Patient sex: M
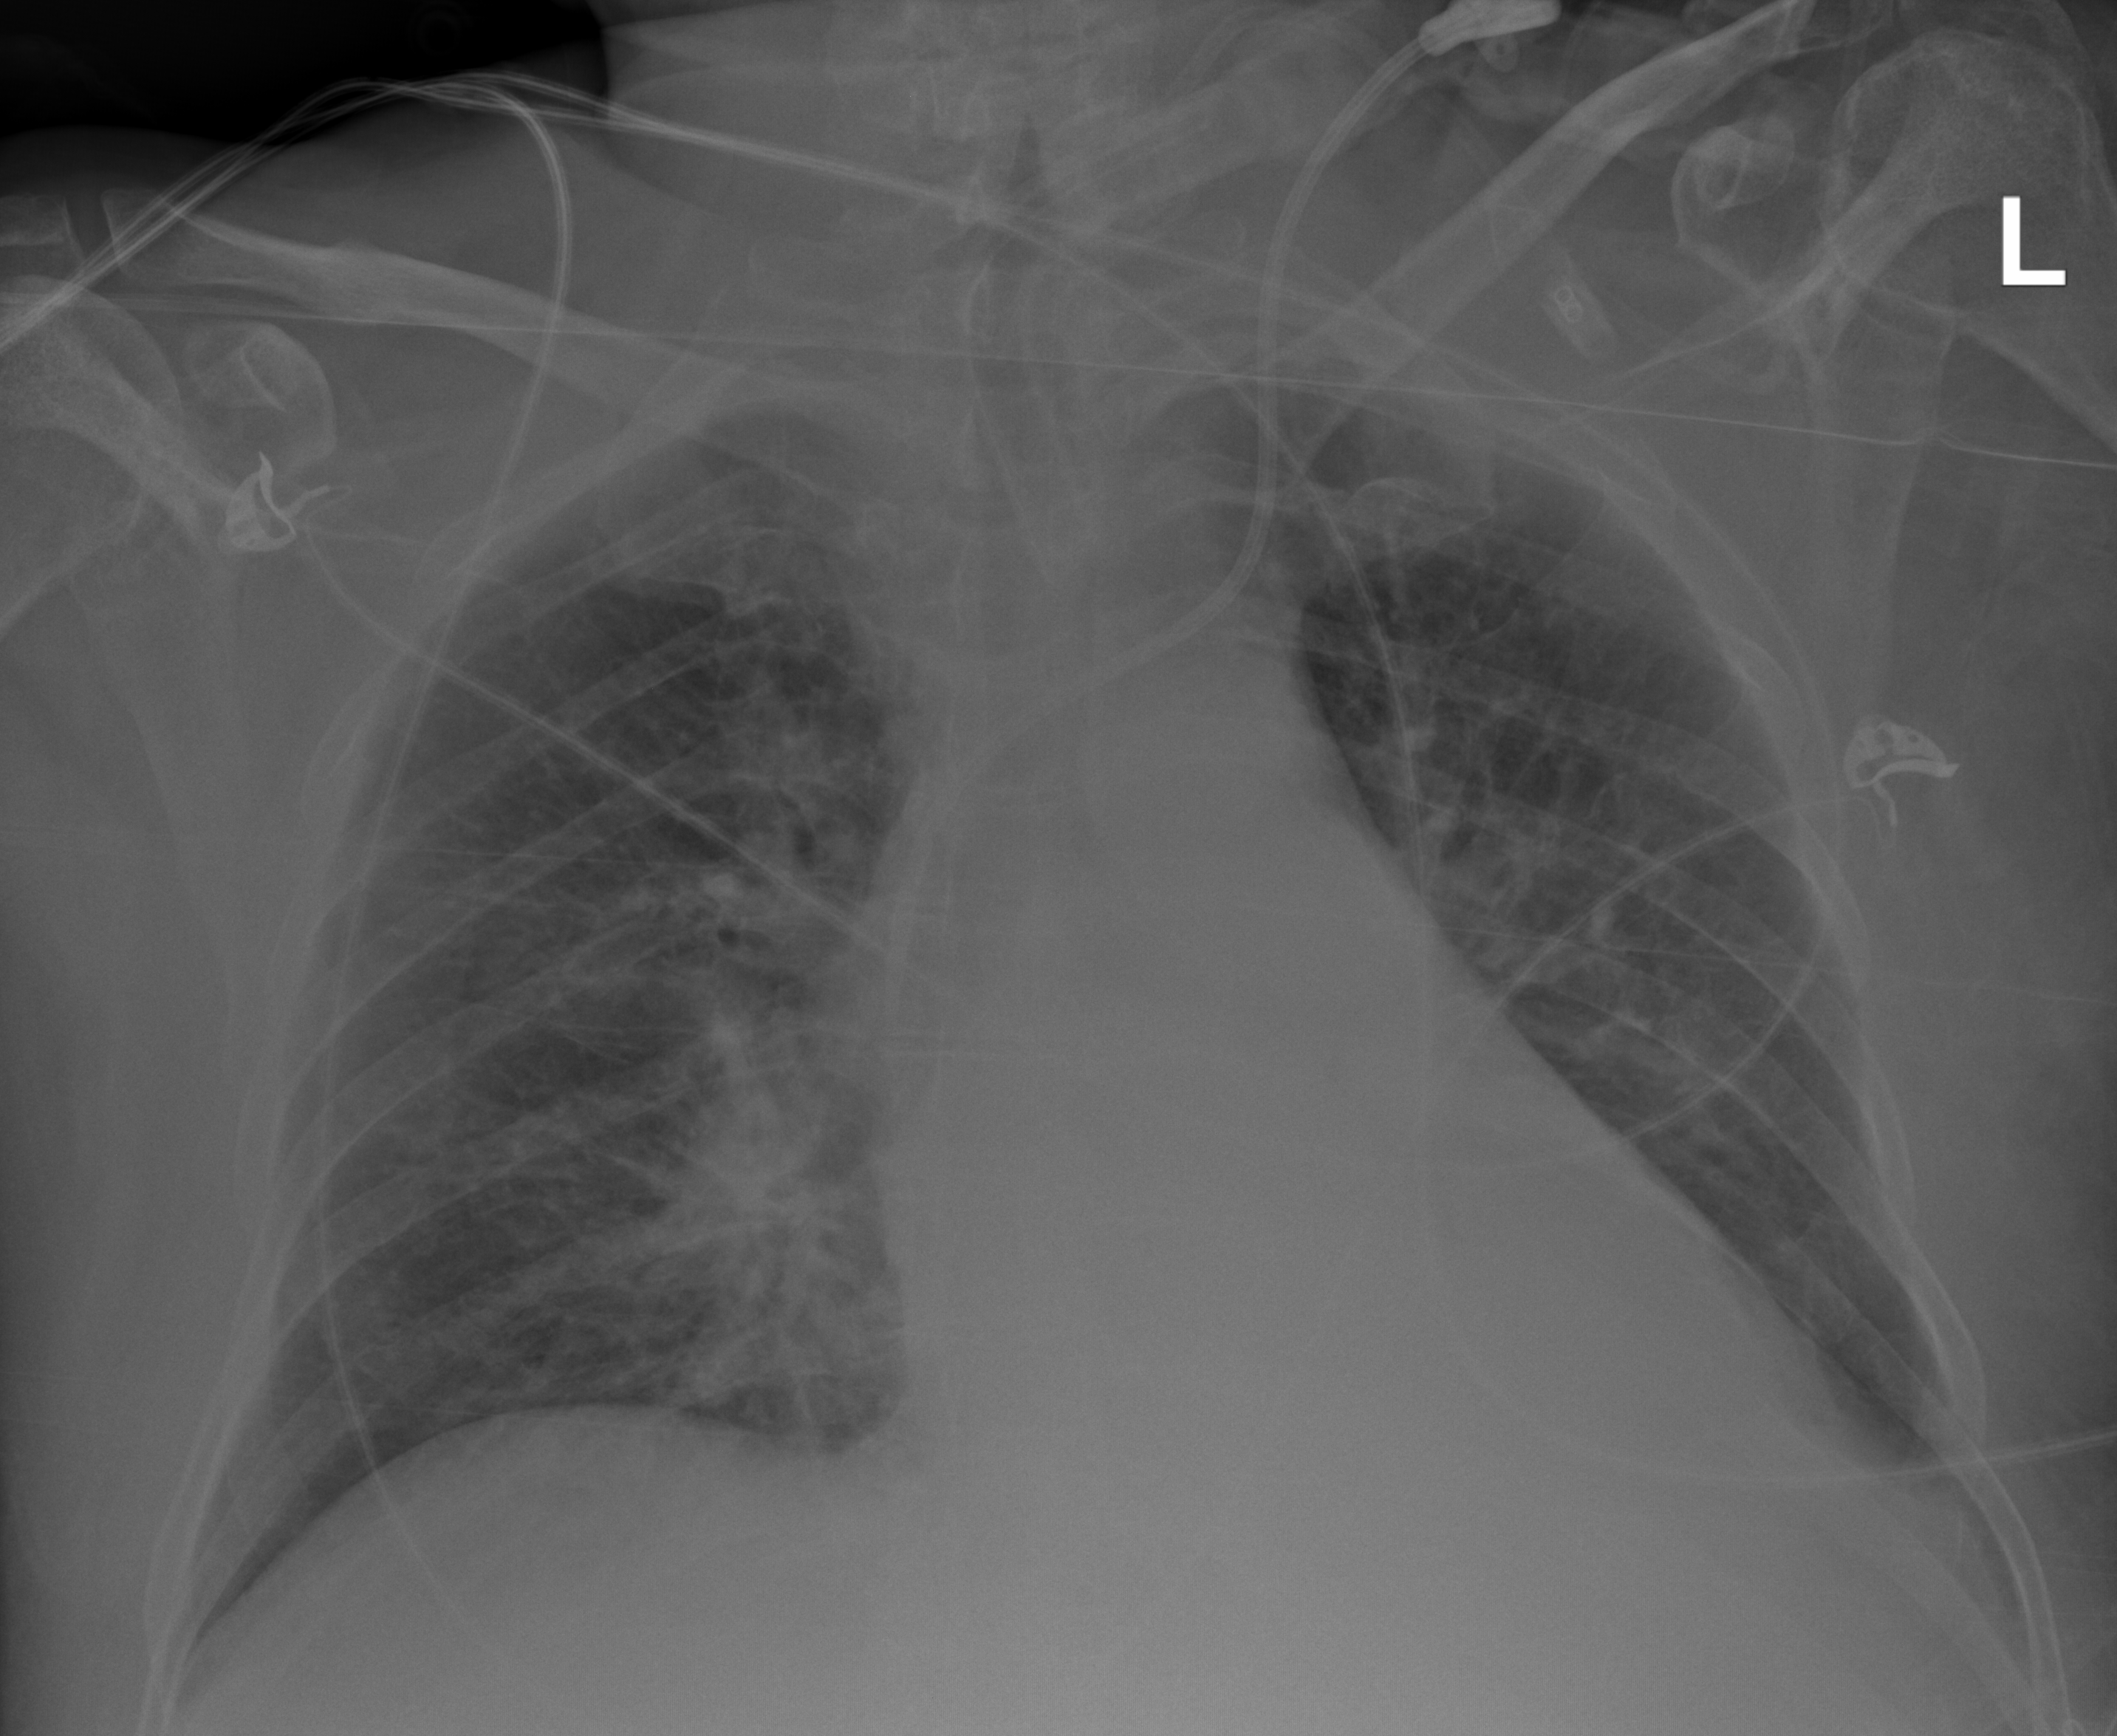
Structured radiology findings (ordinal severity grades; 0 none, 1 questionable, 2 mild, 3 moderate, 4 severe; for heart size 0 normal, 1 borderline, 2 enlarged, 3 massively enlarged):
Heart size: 2
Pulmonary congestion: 2
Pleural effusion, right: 0
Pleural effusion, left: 2
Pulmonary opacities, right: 2
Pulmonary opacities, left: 2
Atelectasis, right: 2
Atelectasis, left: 2